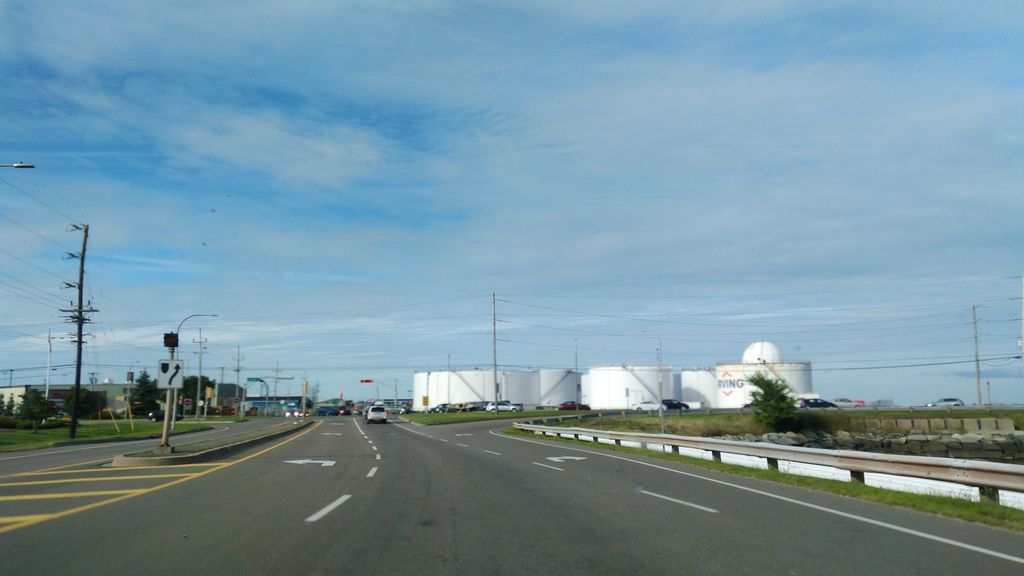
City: charlottetown